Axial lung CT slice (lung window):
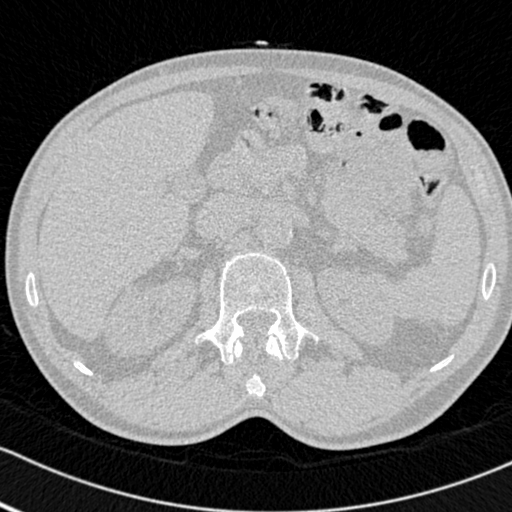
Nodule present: no